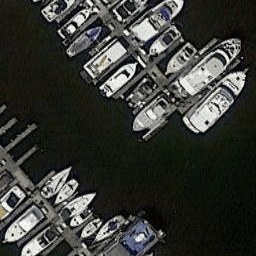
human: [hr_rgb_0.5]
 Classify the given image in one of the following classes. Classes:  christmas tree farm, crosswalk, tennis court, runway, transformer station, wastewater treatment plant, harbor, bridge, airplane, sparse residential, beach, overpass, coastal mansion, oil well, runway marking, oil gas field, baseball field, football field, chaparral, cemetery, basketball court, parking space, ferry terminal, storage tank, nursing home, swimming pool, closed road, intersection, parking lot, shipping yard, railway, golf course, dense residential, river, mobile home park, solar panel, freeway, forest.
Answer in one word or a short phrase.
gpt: harbor